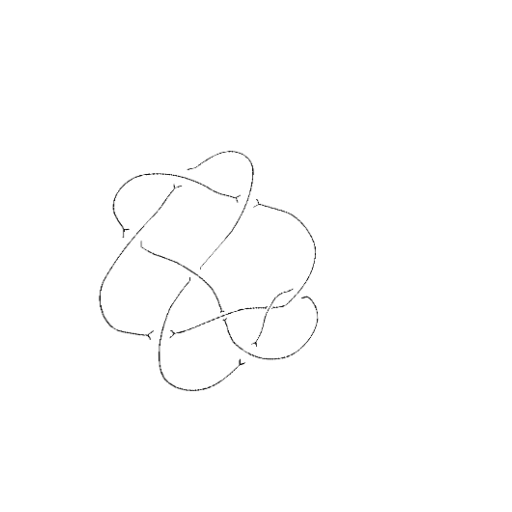
Crossing number: 9